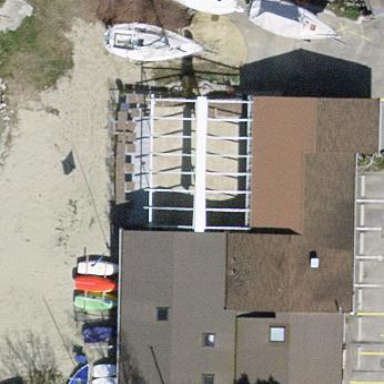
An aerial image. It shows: Outdoor seating area for leisure land.